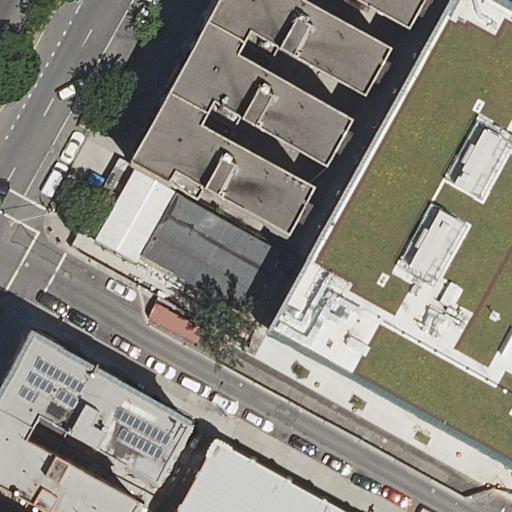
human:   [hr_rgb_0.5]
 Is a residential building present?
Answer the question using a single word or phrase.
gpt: yes

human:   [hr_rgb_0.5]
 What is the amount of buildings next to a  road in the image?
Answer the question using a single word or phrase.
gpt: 9

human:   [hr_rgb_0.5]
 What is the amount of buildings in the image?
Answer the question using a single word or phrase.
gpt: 9

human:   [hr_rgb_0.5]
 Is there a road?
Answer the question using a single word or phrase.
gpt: yes

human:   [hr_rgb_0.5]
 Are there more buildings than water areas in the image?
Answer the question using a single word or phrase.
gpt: yes

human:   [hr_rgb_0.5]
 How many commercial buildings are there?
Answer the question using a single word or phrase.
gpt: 0

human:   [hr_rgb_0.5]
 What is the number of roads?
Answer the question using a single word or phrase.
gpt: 3

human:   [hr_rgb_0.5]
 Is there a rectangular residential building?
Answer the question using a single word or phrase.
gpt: yes

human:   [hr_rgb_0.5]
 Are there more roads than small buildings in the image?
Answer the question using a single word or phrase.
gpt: no

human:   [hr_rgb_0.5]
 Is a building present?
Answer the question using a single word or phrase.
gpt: yes

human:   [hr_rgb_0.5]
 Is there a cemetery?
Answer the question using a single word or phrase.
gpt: no

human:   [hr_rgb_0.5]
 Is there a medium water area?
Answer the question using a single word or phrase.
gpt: no

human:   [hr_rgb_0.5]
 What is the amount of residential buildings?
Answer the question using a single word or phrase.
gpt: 9

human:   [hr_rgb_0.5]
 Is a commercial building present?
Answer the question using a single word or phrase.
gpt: no

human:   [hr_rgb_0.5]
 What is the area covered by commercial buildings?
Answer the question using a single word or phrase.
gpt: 0m2

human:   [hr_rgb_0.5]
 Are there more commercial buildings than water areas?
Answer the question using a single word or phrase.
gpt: no

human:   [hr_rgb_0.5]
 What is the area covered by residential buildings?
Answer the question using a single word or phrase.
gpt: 8088m2

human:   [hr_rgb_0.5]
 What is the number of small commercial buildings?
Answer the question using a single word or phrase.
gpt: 0

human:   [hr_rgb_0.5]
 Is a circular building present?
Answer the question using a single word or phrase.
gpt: no

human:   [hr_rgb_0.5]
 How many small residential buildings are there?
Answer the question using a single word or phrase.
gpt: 3

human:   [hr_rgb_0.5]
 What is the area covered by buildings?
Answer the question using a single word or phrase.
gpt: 8088m2

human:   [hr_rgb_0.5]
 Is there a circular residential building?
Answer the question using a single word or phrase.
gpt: no

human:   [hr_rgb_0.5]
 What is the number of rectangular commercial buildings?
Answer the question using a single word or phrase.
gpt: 0

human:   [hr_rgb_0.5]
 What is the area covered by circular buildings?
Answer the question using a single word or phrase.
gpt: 0m2

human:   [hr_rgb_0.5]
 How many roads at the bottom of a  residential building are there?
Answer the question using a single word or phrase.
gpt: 2

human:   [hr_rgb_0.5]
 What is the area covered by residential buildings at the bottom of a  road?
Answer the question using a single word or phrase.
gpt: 7702m2

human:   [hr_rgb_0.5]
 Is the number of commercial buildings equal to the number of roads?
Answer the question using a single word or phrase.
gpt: no

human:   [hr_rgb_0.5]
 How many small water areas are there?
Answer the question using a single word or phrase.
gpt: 0

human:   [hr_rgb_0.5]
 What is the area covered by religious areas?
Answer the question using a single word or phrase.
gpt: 0m2

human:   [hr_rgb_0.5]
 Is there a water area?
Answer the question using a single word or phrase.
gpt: no

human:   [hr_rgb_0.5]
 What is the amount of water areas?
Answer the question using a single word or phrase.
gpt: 0

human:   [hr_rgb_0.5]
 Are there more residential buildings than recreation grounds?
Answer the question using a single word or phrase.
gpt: yes

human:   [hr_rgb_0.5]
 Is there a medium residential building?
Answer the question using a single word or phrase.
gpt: yes

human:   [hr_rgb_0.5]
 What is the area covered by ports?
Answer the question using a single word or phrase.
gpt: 0m2

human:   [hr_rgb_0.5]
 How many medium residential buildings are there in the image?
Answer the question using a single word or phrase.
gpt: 4

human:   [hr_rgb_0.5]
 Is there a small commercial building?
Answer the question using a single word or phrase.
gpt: no

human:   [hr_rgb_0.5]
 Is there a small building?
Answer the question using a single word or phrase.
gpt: yes

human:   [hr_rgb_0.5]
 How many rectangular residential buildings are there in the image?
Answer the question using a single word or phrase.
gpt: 4

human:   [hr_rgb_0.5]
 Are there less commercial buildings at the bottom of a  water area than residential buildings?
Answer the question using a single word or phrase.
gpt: yes

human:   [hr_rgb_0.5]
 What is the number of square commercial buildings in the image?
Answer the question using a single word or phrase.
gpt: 0

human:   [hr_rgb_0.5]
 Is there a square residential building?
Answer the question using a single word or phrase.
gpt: no

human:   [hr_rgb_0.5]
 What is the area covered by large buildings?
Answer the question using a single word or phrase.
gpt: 6511m2

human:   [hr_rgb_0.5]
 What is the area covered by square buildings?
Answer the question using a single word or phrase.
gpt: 0m2

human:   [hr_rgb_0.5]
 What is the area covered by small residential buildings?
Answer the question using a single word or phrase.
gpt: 106m2

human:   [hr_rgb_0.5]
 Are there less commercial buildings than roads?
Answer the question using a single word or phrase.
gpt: yes

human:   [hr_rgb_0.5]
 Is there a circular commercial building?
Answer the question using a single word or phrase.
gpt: no

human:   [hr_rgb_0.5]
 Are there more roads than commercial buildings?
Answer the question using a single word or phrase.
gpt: yes

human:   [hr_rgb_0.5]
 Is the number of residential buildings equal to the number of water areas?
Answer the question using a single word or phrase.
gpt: no

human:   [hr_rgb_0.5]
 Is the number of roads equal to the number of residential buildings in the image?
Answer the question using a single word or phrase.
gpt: no

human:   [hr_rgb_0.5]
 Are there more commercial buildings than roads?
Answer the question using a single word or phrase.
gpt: no

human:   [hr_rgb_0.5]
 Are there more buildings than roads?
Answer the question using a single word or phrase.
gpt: yes

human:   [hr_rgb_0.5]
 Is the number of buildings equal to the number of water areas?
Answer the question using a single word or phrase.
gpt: no

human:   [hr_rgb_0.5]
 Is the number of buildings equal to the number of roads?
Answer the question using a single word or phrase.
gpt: no

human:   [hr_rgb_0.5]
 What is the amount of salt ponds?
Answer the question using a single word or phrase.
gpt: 0

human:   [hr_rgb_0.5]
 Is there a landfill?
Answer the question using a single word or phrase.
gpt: no

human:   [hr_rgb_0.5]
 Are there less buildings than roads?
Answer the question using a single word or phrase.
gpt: no

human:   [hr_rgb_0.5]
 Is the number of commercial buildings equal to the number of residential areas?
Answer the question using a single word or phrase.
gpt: yes

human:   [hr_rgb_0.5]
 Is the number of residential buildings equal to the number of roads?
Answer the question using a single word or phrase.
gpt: no

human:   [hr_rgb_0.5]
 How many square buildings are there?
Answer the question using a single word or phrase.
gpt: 0

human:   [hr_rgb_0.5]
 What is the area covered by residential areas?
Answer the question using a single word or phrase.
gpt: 0m2

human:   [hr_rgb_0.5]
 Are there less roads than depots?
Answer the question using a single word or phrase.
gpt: no

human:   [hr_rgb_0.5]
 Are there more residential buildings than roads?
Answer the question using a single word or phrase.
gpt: yes

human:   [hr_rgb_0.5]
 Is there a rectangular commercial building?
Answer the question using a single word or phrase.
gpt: no

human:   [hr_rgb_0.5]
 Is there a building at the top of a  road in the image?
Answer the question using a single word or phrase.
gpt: yes